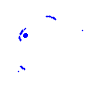
Particle: electron